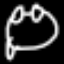
Label: frog